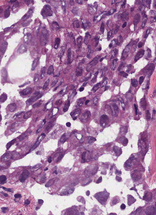
Tumor epithelial tissue: yes
Tumor-associated stroma tissue: no
Normal tissue: no